Interaction volume radius: 10 \u00c5
Interaction volume height: 35 \u00c5
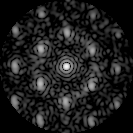
Disorder parameter: 0.4844